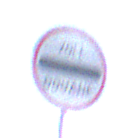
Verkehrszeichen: Zollstelle
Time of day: MorningAfternoon
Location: Outdoor (RoadRail)
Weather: PartlyCloudy
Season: NotSpecified
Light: Natural